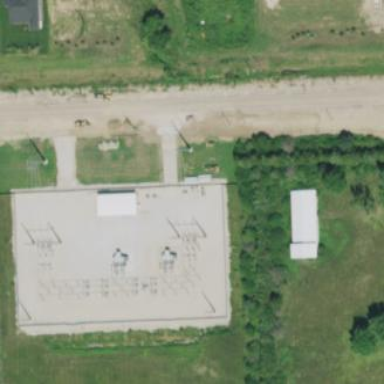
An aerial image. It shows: Power substation.